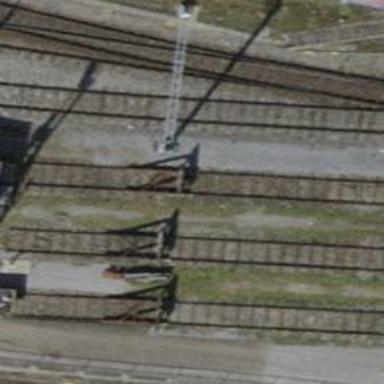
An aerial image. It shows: Railway buffer stop.